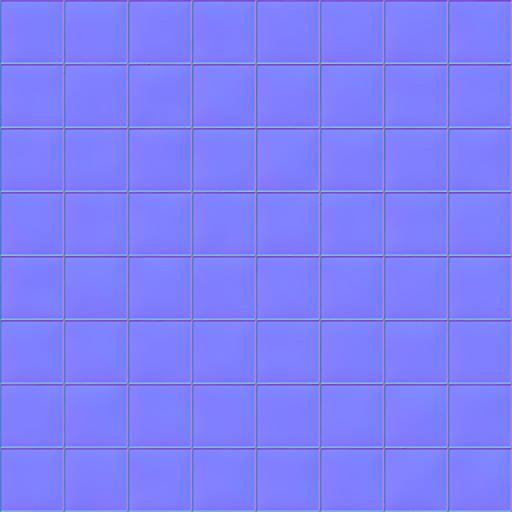
black tiled tiles